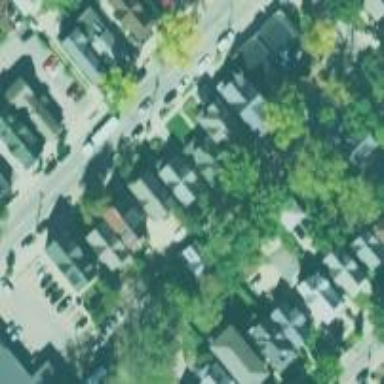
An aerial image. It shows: Neighborhood.